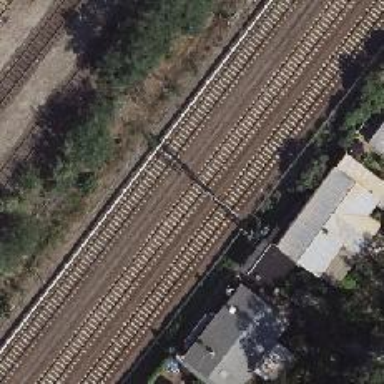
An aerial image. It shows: Railway track with contact line for electrification.